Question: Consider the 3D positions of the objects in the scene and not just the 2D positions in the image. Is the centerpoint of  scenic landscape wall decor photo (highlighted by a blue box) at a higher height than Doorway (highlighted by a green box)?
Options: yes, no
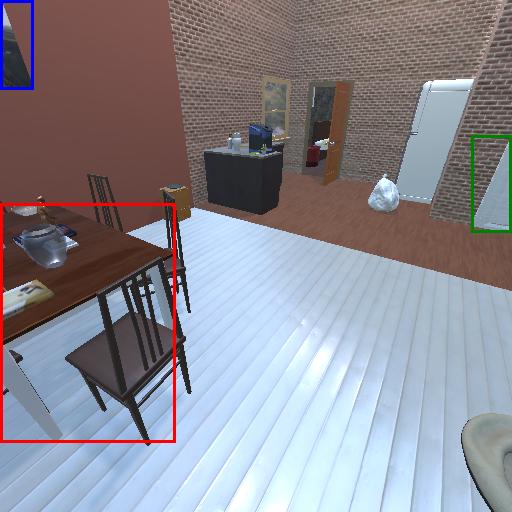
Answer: yes